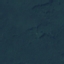
Land use / land cover: Forest